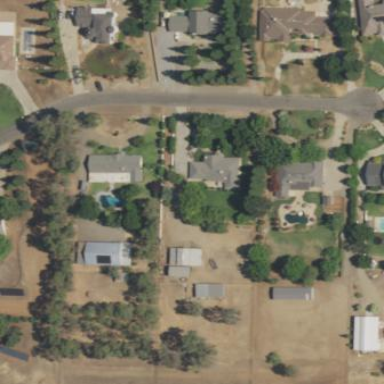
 specifically for single-family residential properties."